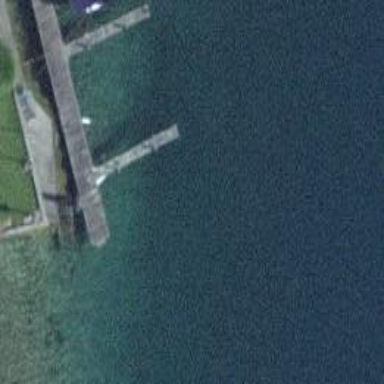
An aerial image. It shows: Man-made pier.